Interaction volume radius: 10 \u00c5
Interaction volume height: 10 \u00c5
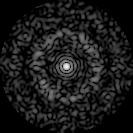
Disorder parameter: 0.8388